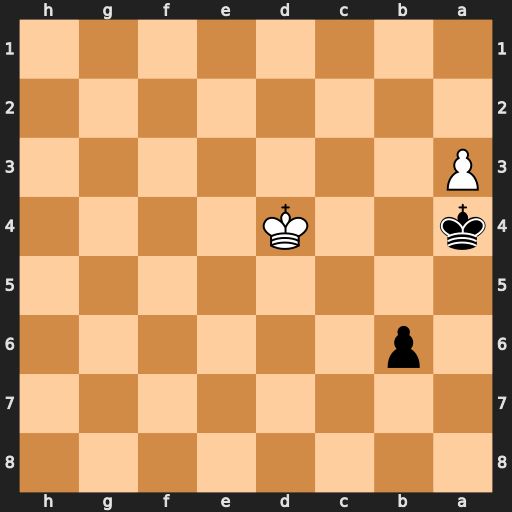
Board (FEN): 8/8/1p6/8/k2K4/P7/8/8
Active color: b
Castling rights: -
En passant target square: -
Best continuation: Kxa3 Kc4 Ka4